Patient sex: M
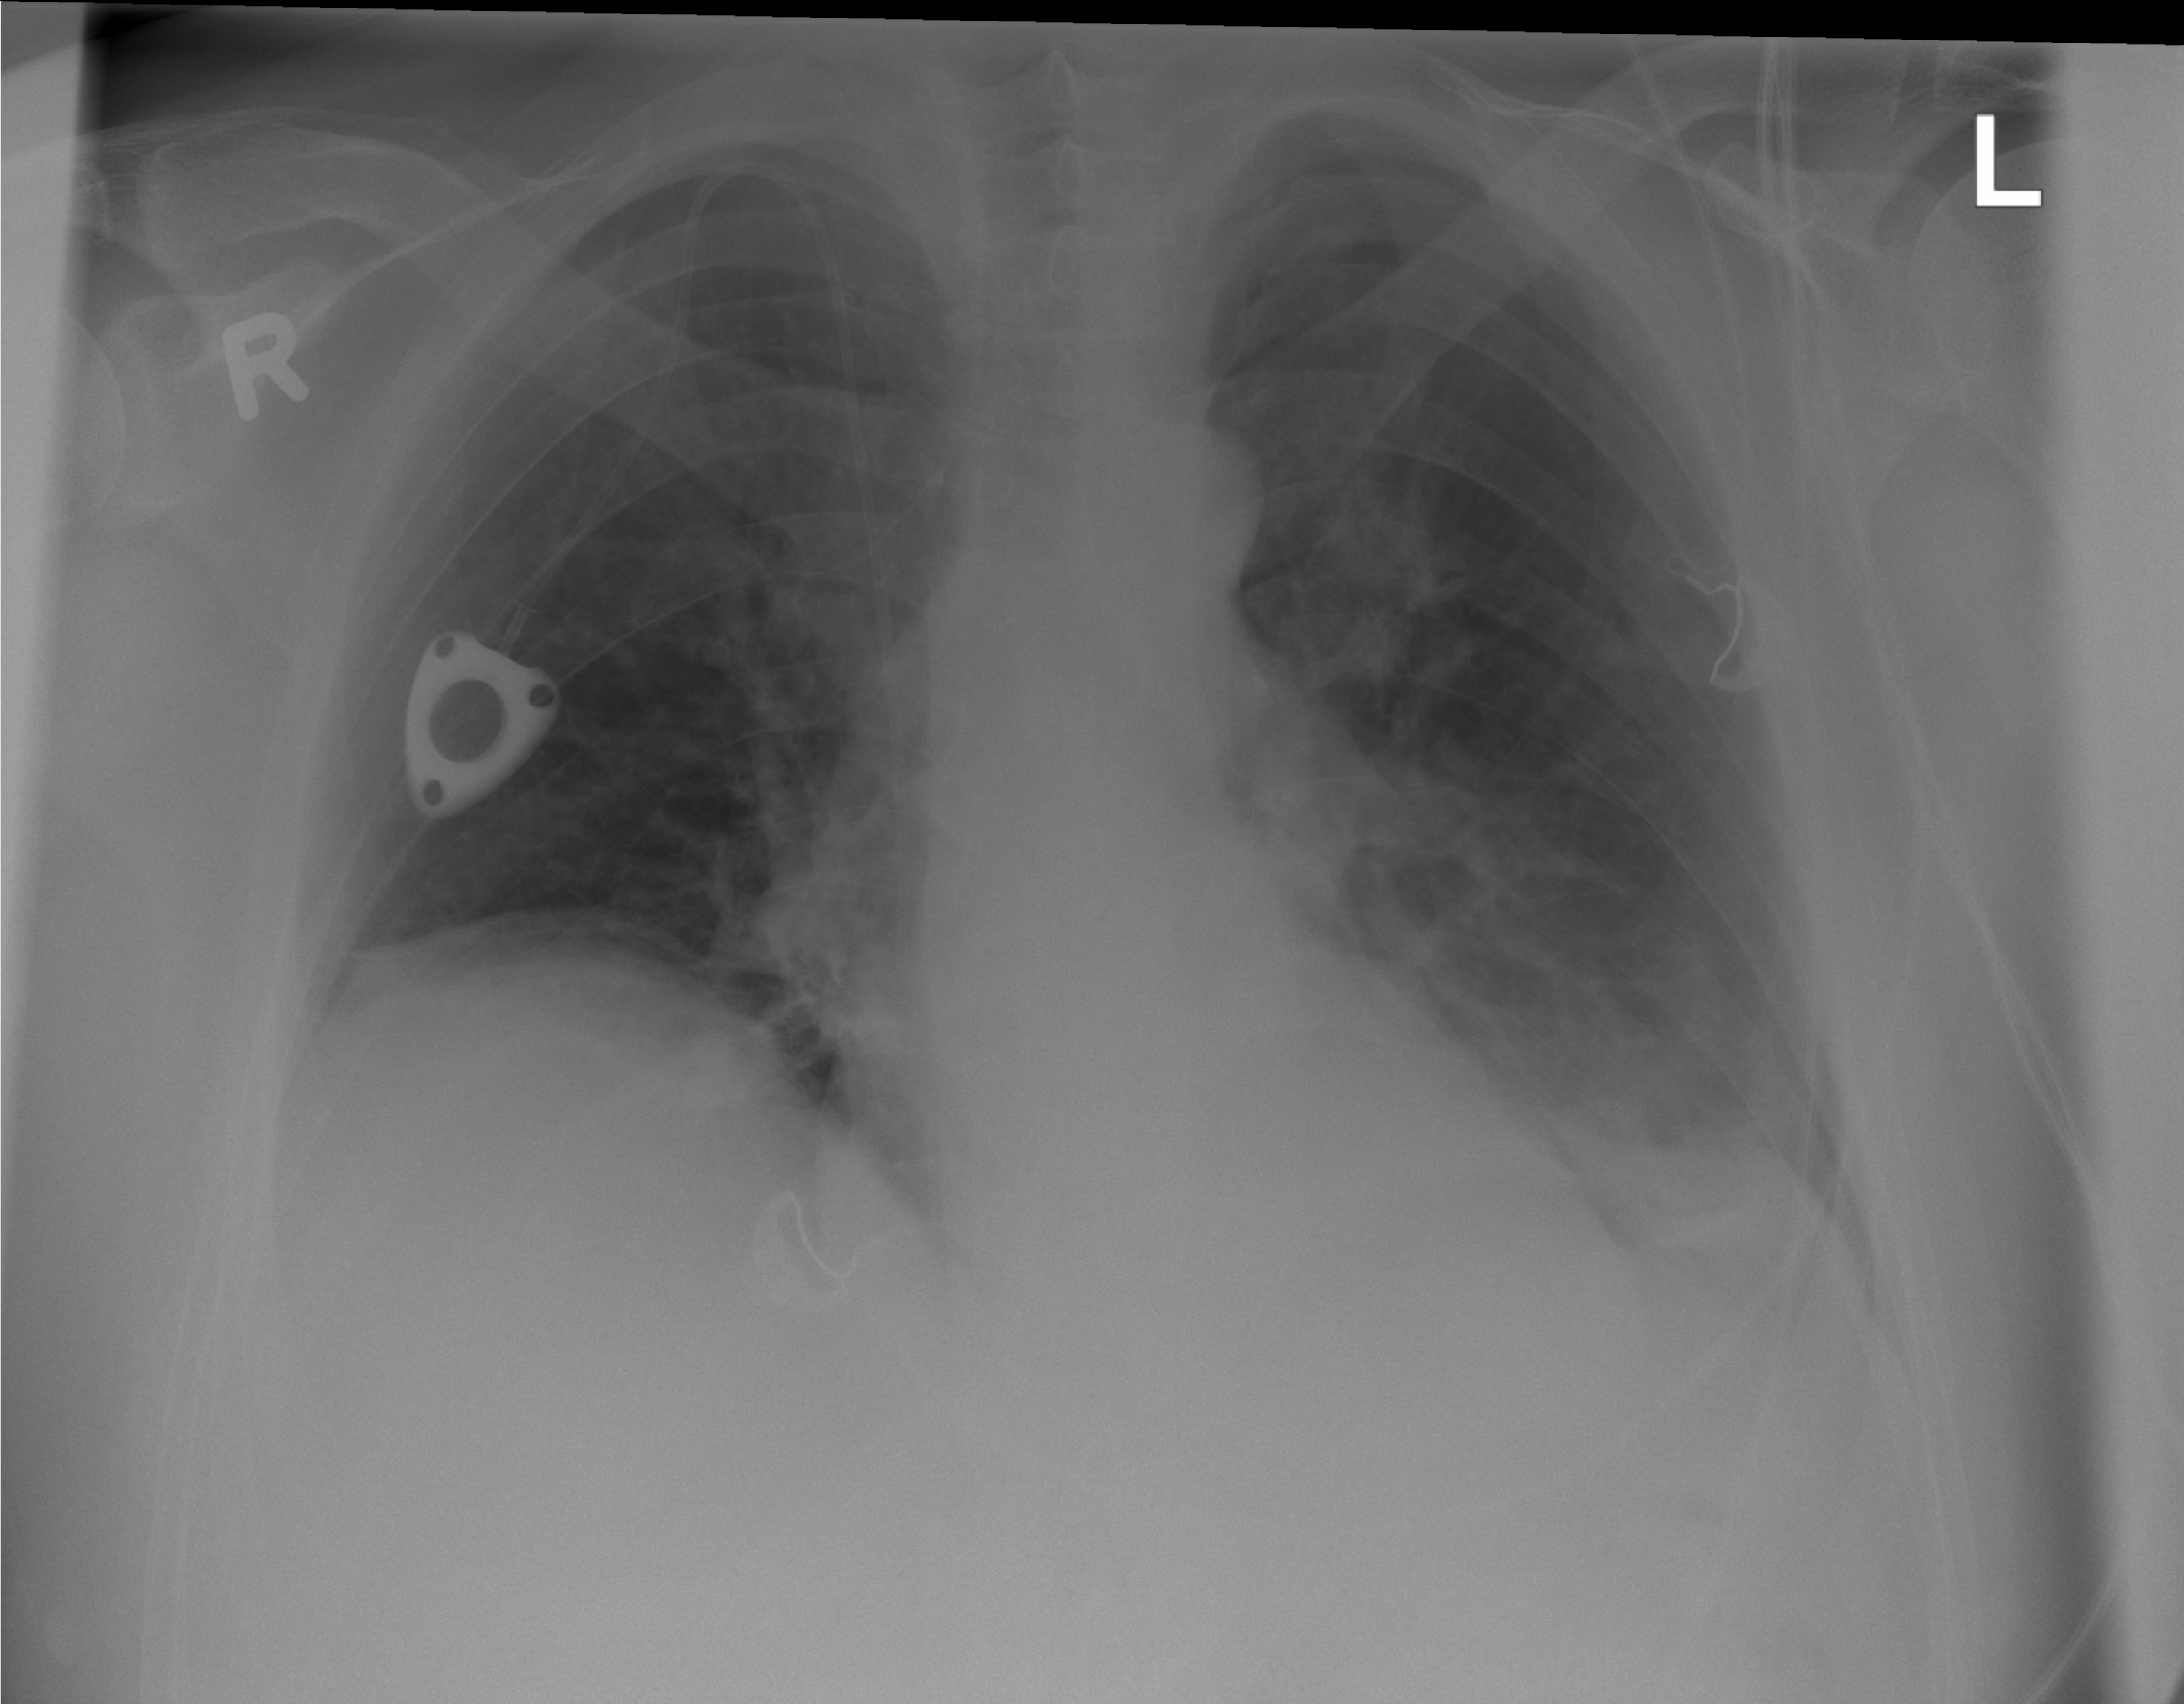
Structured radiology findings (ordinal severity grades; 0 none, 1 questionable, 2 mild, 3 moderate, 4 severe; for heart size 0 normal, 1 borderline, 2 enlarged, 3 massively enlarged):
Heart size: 0
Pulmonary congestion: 0
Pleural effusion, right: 0
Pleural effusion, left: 1
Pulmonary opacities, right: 0
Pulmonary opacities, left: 2
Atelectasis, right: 2
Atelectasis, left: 2